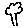
Label: tree